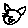
Label: cat